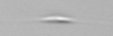
Label: Cylindrotheca_morphotype1